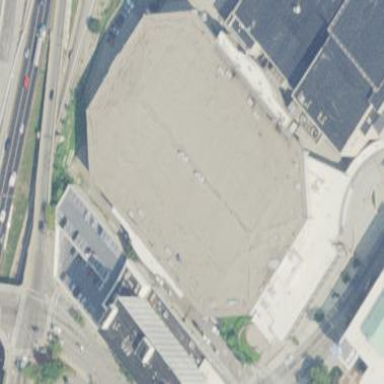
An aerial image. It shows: Stadium building used for ice hockey and basketball.